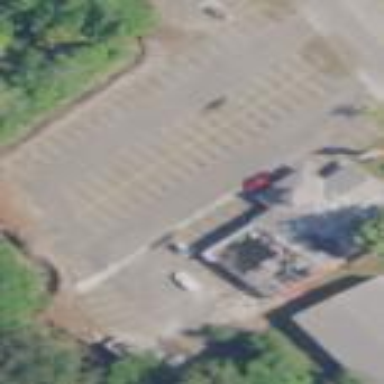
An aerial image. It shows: Parking area with asphalt surface.